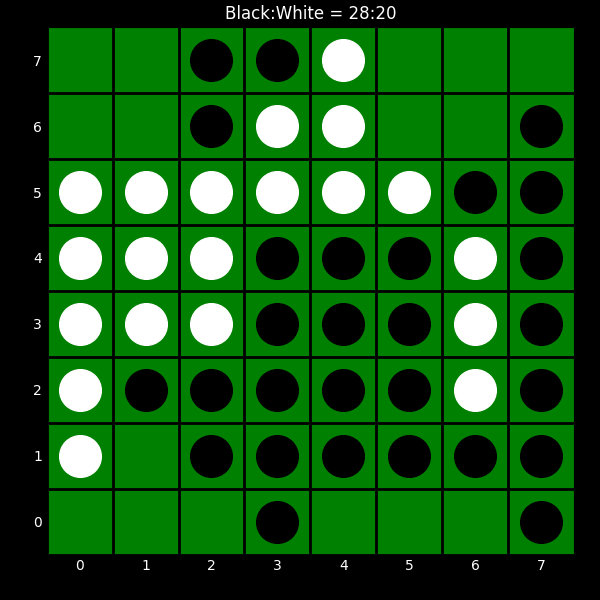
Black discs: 28
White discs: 20